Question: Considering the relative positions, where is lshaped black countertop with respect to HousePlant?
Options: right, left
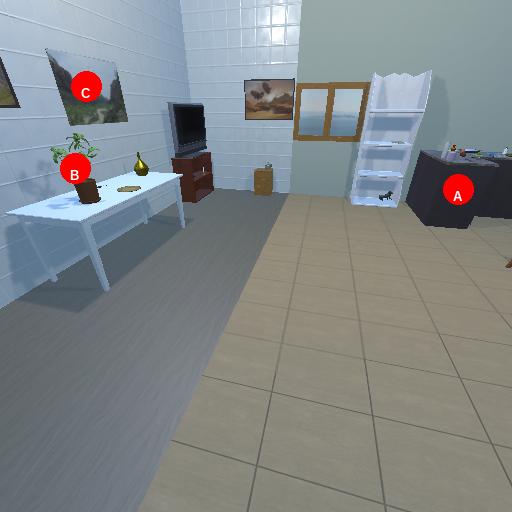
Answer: right